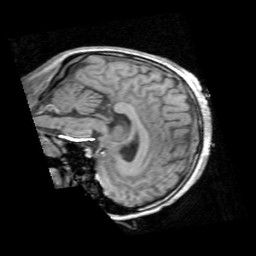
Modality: T1w
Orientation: sagittal
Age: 23
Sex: female